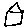
Label: house